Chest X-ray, PA view. Patient: 15 years old, sex M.
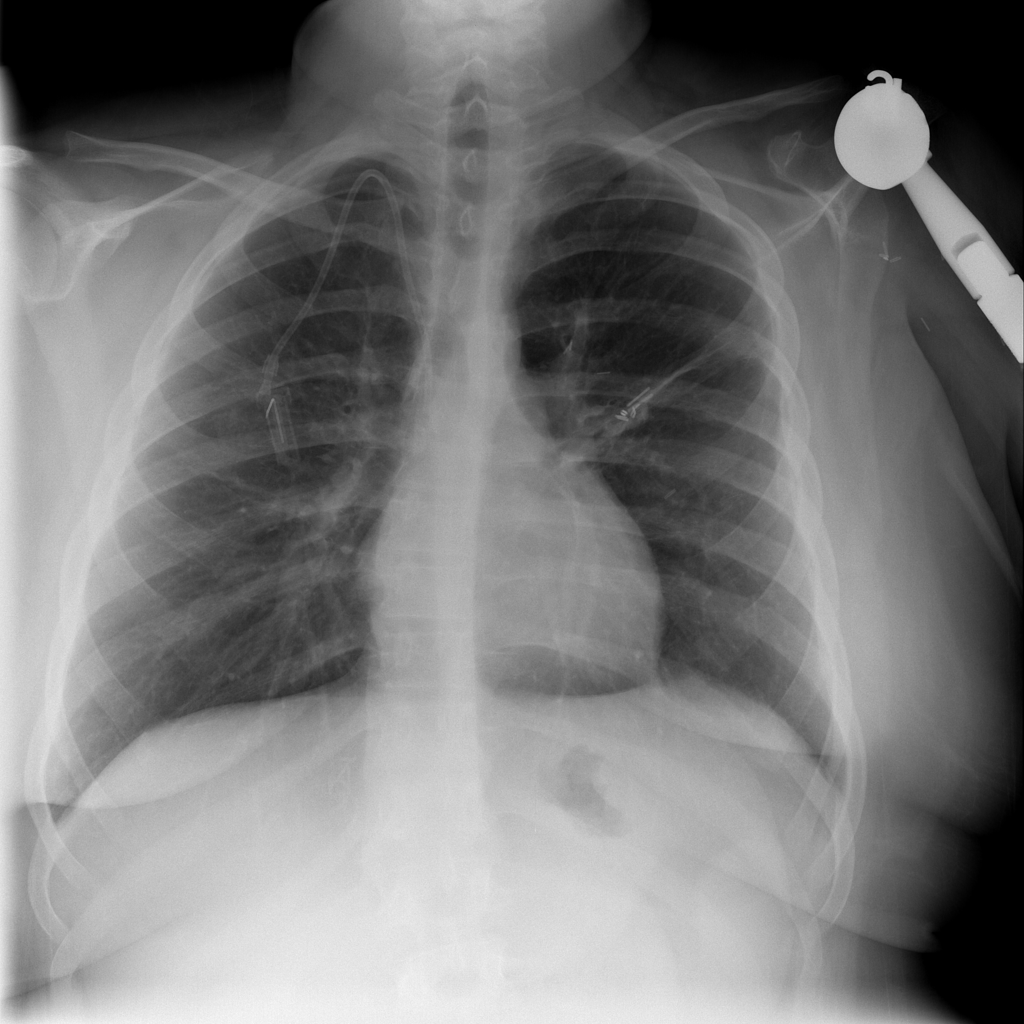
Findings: No Finding